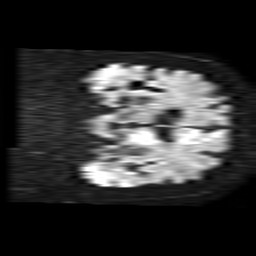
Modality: TRACE
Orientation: coronal
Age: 81
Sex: female
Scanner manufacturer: philips
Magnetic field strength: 1.5 T
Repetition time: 4.6 s
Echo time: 0.08631 s